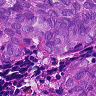
Metastatic tissue present: yes